Question: Hiee guys, I need to make my alertDialog look like this :
for API >=8.
Please let me know how to go about it. And is it possible to create this for all android versions>=8

Any help would be appreciated. Thank you.
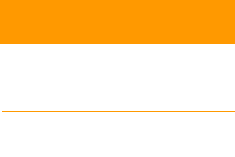
Answer: Here is how you can do everything you want using 'Dialog'.
'''
Dialog dialog = new Dialog(FingerPaintActivity.this, android.R.style.Theme_Light_Panel);
dialog.requestWindowFeature(Window.FEATURE_NO_TITLE); // no title
dialog.getWindow().getAttributes().windowAnimations = R.style.PauseDialogAnimation; // this is used for custom animation when dialog is showing and hiding
dialog.setContentView(getLayoutInflater().inflate(R.layout.myCustomLayout, null)); // here is your custom layout
dialog.getWindow().setLayout(width-50, (height-100)); // set height / width
dialog.show();
'''
The layout which you have to add is 'R.layout.myCustomLayout' and after that you can get your views declared in that layout as shown below (for example a button):
'''
Button myOkBtn = (Button) dialog.findViewById(R.id.myOkBtn);
myOkBtn.setOnClickListener(new View.OnClickListener() {
@Override
public void onClick(View v) {
}
});
'''
and that's all.
As you can see I have some extra things added like custom animations while Dialog is opening and closed and width and height.